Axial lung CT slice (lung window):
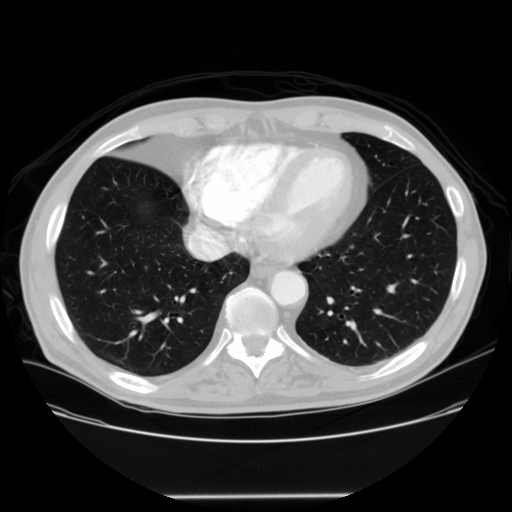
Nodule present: no